Aerial crown-view tile of a tropical tree (Barro Colorado Island, Panama), acquired 20240813:
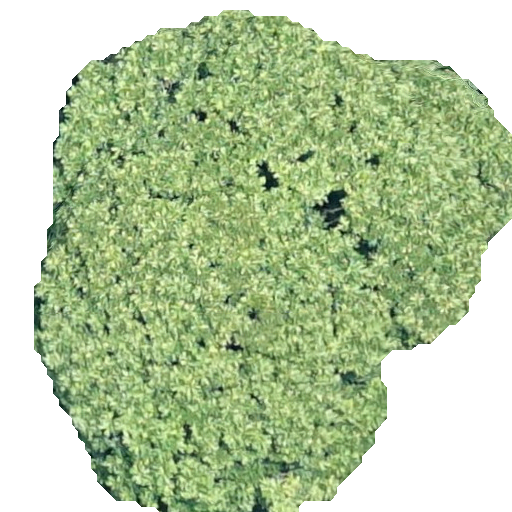
Species: Dipteryx oleifera
GBIF accepted scientific name: Dipteryx oleifera
Crown area: 272.456 m²